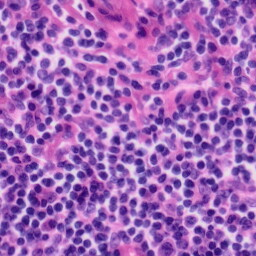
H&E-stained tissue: Tonsil